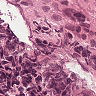
Metastatic tissue present: no